Question: I am using ReactJS with Firebase to make functions. My motive is to create a user signup function. Following is the code for it.
'''
app.post( '/signup', (req, res)=> {
const newUser = {
email : req.body.email,
password : req.body.password,
confirmPassword : req.body.confirmPassword,
handle : req.body.handle,
};
firebase.auth().createUserWithEmailAndPassword('newUser.email', 'newUser.password')
.then((data)=>{
return res.json({message: 'user signed up successfully'});
} ).catch( (err) => { console.error(err); return res.json({error : err.code}) } );
} )
'''
It also requires the use of Firebase initialization with proper credentials. The code i am including below :
'''
const functions = require('firebase-functions');
const admin = require('firebase-admin');
const app = require('express')();
const firebase = require('firebase');
const firebaseConfigg = {
apiKey: "A*************************s",
authDomain: "socialape-9ede9.firebaseapp.com",
databaseURL: "https://socialape-9ede9.firebaseio.com",
projectId: "socialape-9ede9",
storageBucket: "socialape-9ede9.appspot.com",
messagingSenderId: "105*****9789",
appId: "1:1054747689789:web:075f037f03b59627edfb54",
measurementId: "G-ZY1LNR052N"
};
admin.initializeApp();
firebase.initializeApp(firebaseConfigg);
'''
The firebase functions log is showing this error when i try to run 'firebase deploy' :

How to get through this error? I have been following this youtube tutorial link :<URL> when i go through the exact same steps, snippet for me looks like the 'const firebaseconfig' that i gave in the code snippet above.
My VS Code says:
> Error: Functions did not deploy properly.
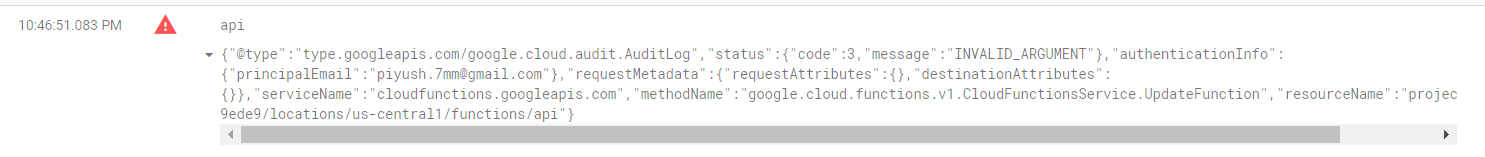
Answer: In a Cloud Function, you need to use the <URL>.
So, you need to adapt you code as follows:
'''
const functions = require('firebase-functions');
const admin = require('firebase-admin');
const app = require('express')();
admin.initializeApp();
//...
app.post( '/signup', (req, res)=> {
const newUser = {
email : req.body.email,
password : req.body.password,
// see https://firebase.google.com/docs/reference/admin/node/admin.auth.UserRecord
};
admin.auth().createUser(newUser)
.then((data)=> {
return res.send({message: 'user signed up successfully'});
})
.catch((err) => {
console.error(err);
return res.status(500).send({error : err.code}) });
});
'''
See also <URL>.